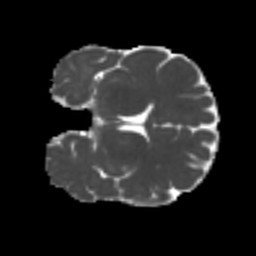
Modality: MD
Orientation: coronal
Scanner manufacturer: siemens
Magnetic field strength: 3 T
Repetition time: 4 s
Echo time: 0.0594 s